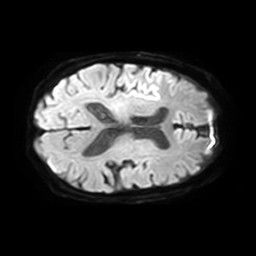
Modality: TRACE
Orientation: axial
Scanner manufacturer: philips
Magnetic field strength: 3 T
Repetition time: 4.107 s
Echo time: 0.06039 s